Field crop: maize
Growth stage: 2
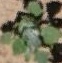
Species: chenopodium